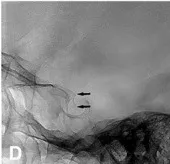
Black arrows indicate the stent in.
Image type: radiology (x_ray)